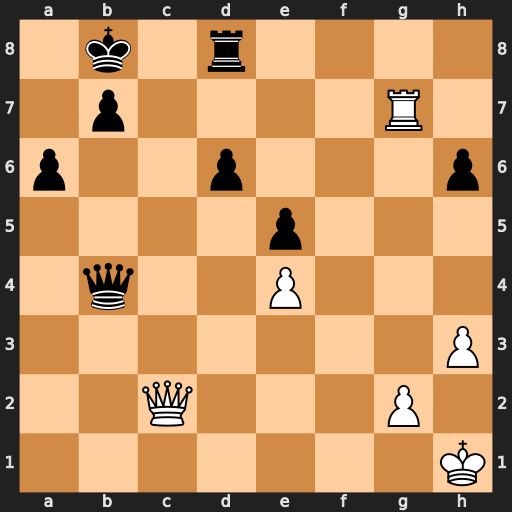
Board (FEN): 1k1r4/1p4R1/p2p3p/4p3/1q2P3/7P/2Q3P1/7K
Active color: w
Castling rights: -
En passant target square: -
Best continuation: Qc7+ Ka7 Qxd8